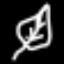
Label: leaf